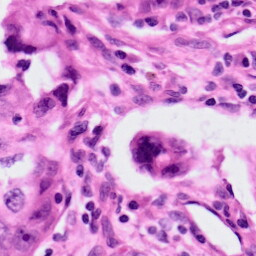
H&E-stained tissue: Lung